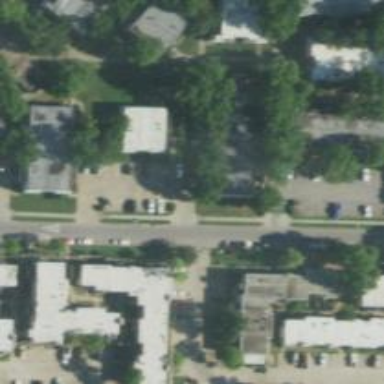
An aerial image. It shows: Living street.